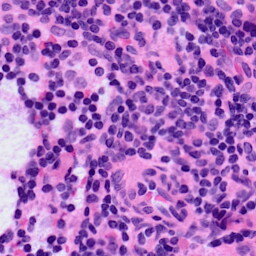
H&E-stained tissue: LymphNode